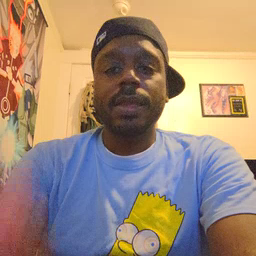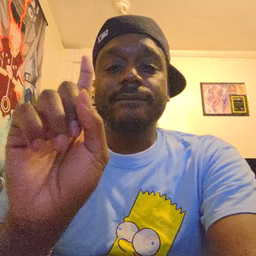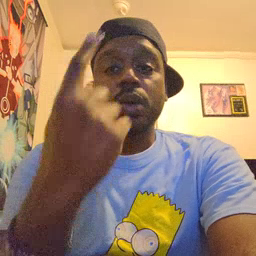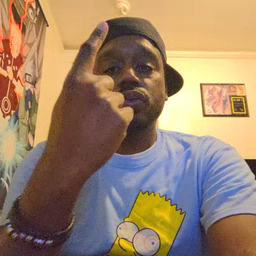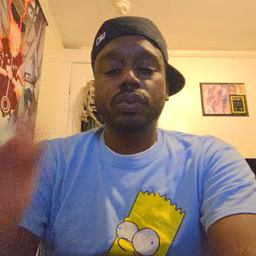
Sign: first